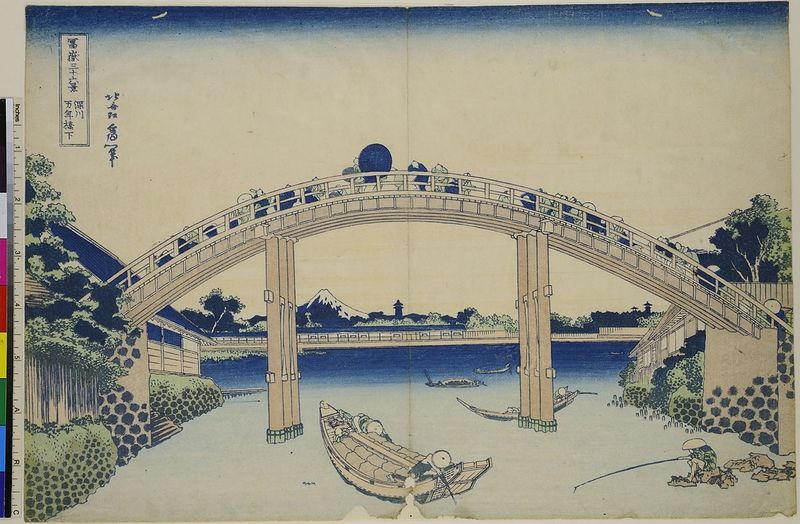
Titel: Blick vom Fluss Fuka unterhalb der Mannen-Brücke hindurch, Blatt 4 aus der Serie: 36 Ansichten des Fuji
Künstler: Katsushika Hokusai
Standort: Hamburg
Institution: Museum für Kunst und Gewerbe Hamburg
Schlagwörter: berg, blau, wasser, fluss, grün, brücke, blatt, boot, holzschnitt, papier, ruhe, berge, gebirge, kutter, schriftzeichen, vulkan, druckgraphik, druckgrafik, text, viadukt, zeit, farbholzschnitt, angler, riss, jahre, angelrute, mannen, edo, fuji, reproduktionen, volcano, druckerzeugnisse, aquädukt, volcan, fuka